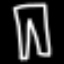
Label: pants